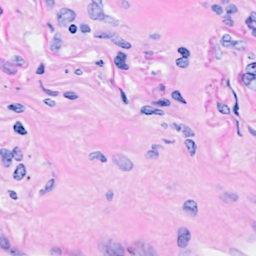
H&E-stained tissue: Breast